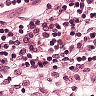
Metastatic tissue present: no